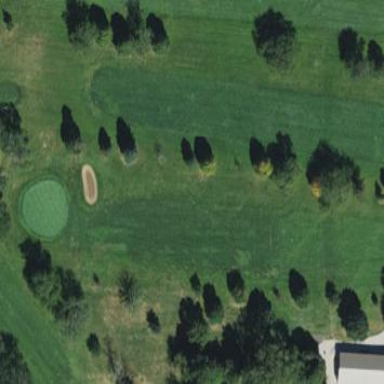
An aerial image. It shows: Rough area in golf course.